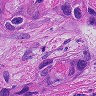
Metastatic tissue present: yes